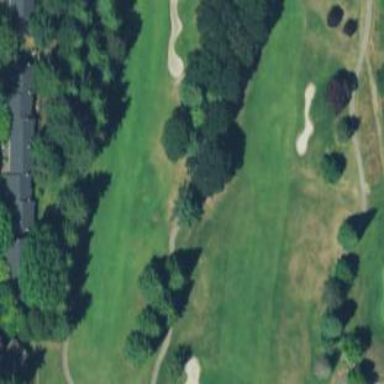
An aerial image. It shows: Golf fairway surrounded by grass.